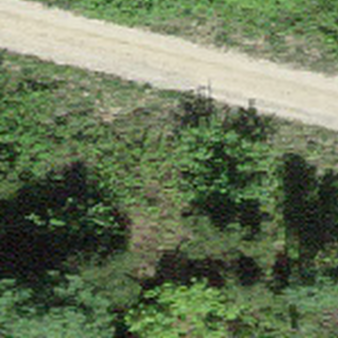
Label: other